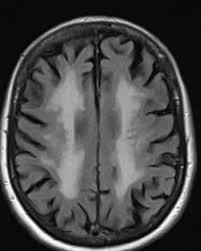
Label: notumor